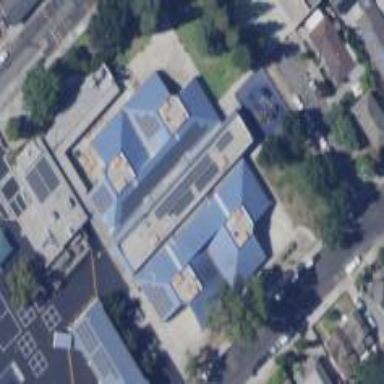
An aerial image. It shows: School building.